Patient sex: M
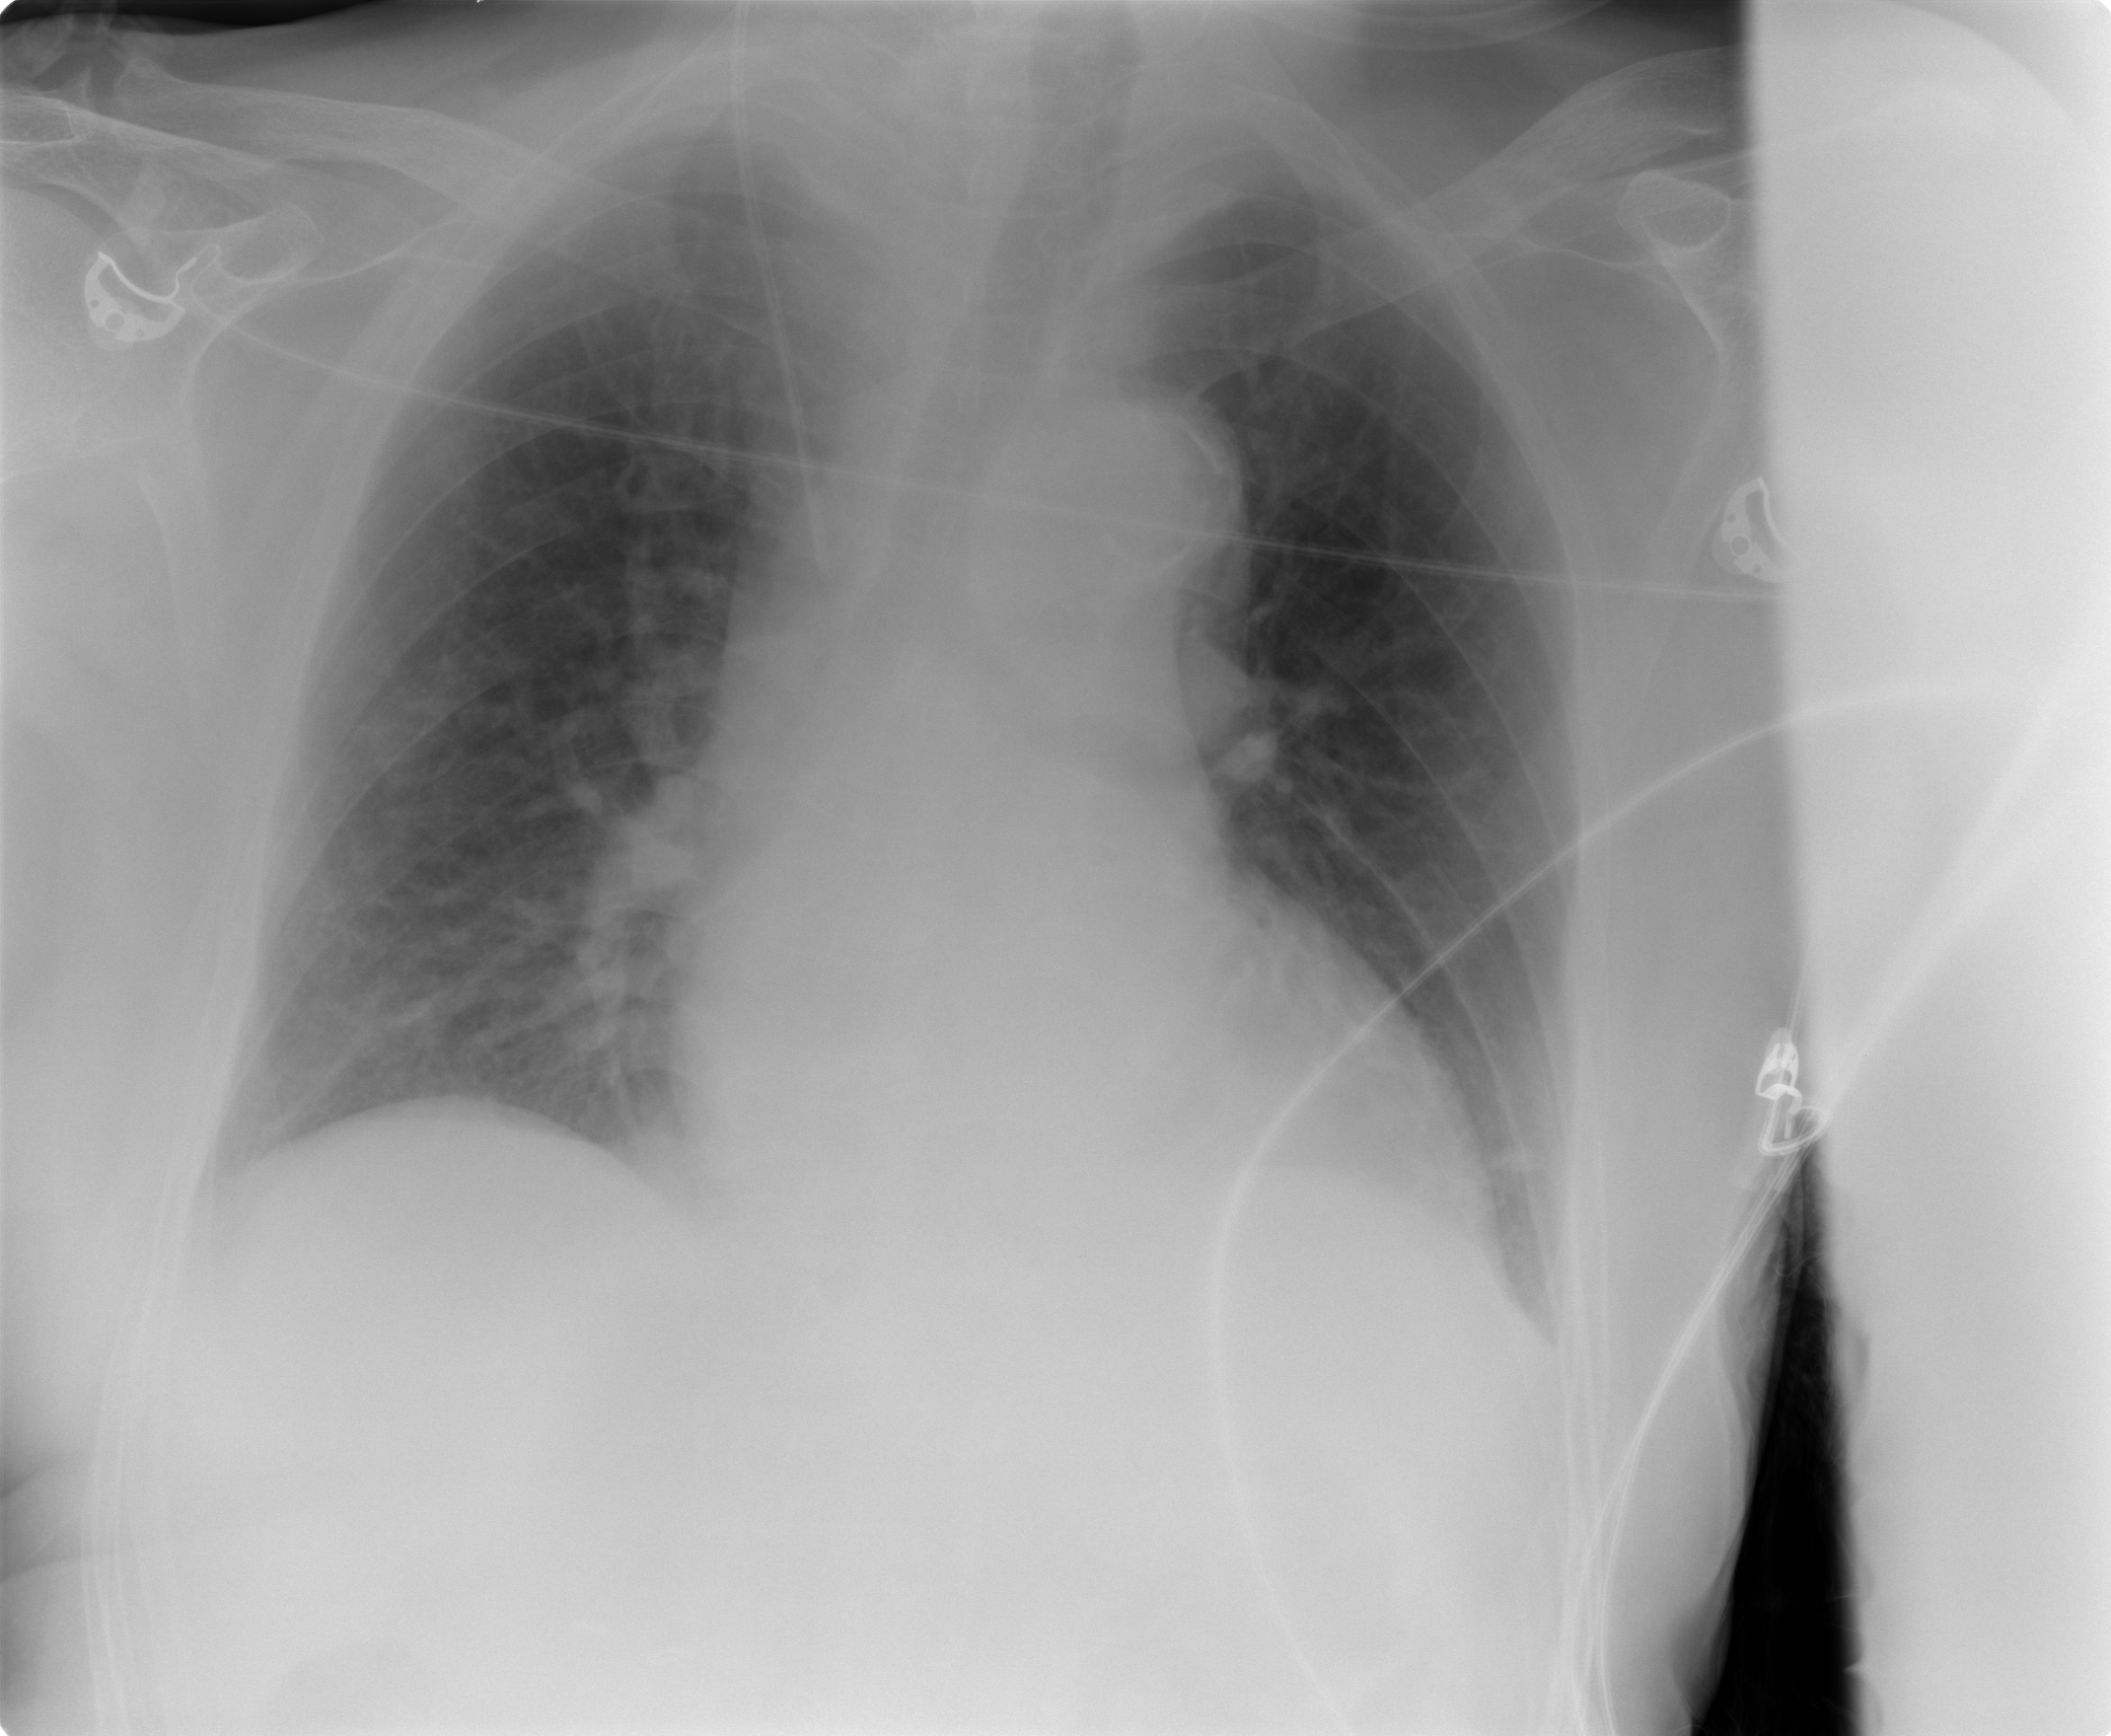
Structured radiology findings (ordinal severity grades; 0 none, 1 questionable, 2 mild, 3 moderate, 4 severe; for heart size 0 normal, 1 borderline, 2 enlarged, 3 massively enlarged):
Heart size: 2
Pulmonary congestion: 2
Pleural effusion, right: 0
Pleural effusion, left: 0
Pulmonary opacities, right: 0
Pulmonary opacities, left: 0
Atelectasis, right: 0
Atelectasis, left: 0